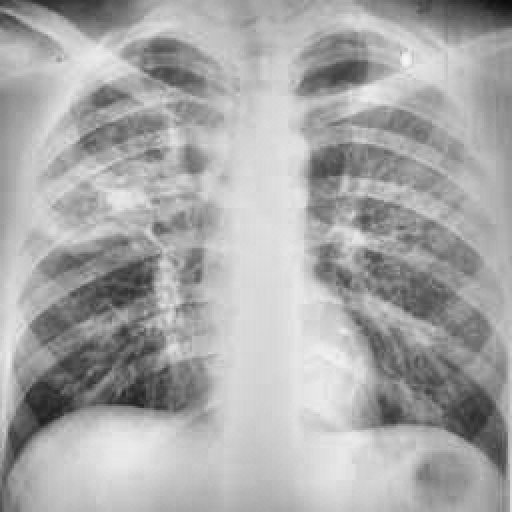
Finding: TUBERCULOSIS